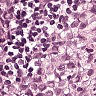
Metastatic tissue present: yes